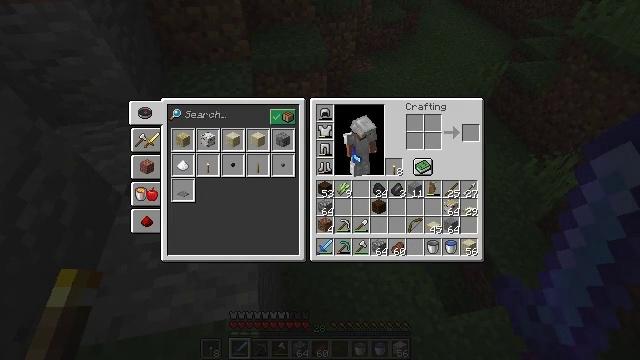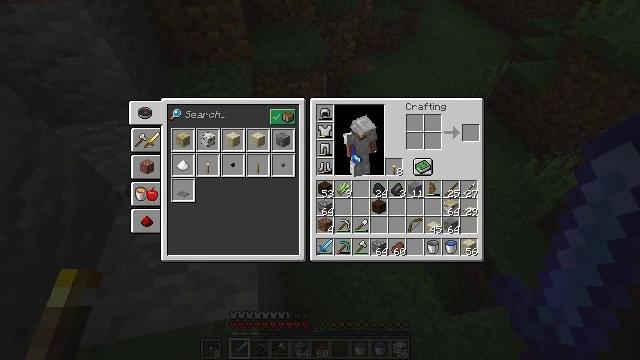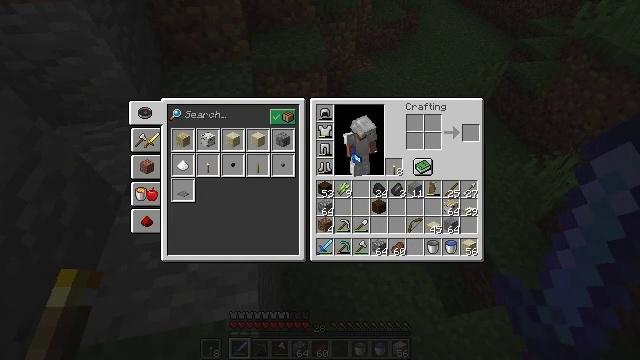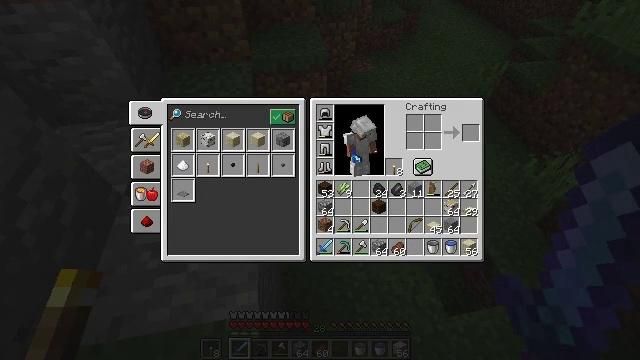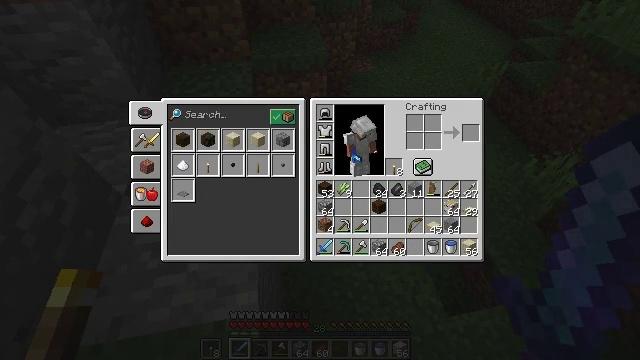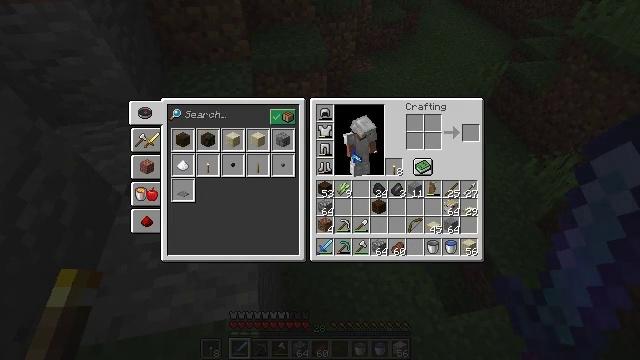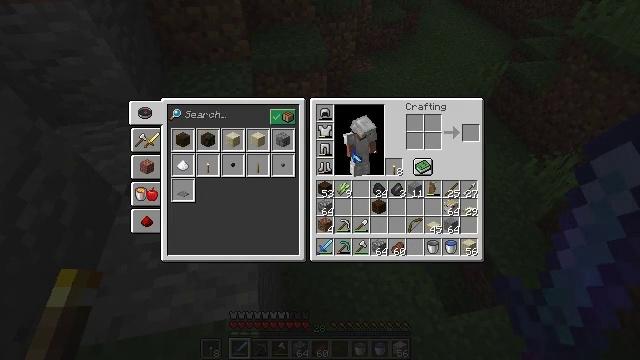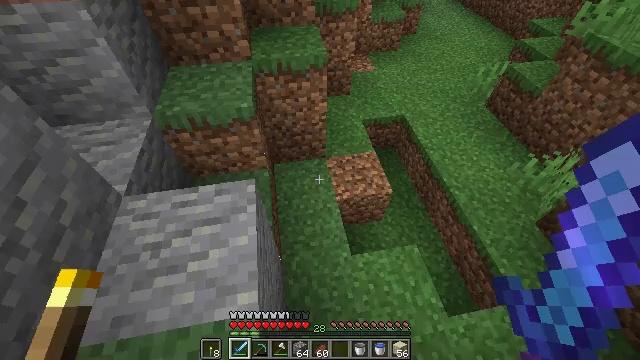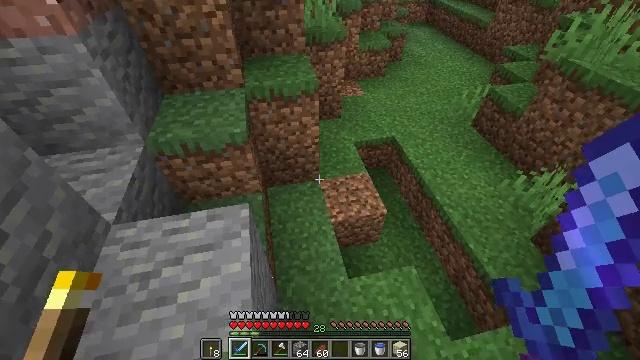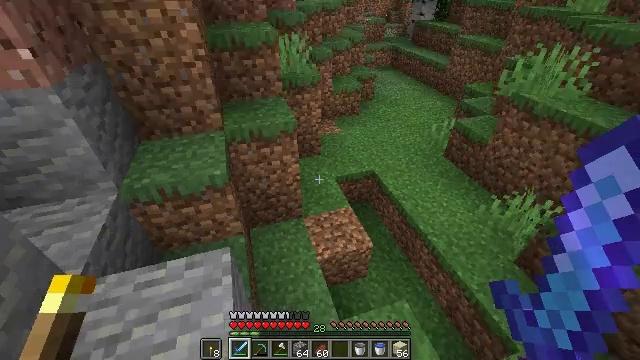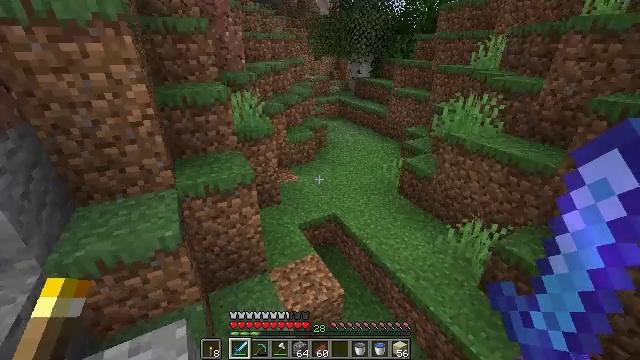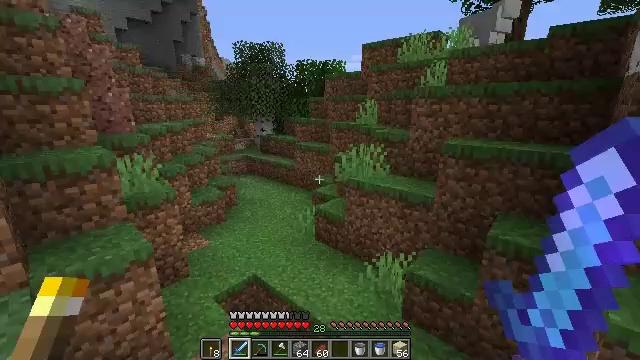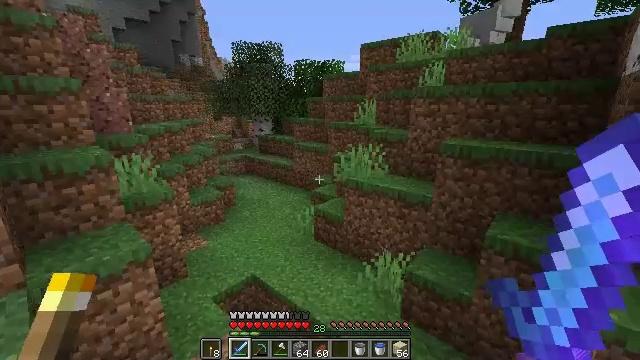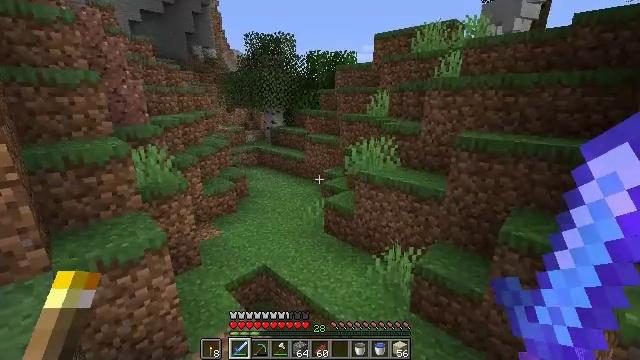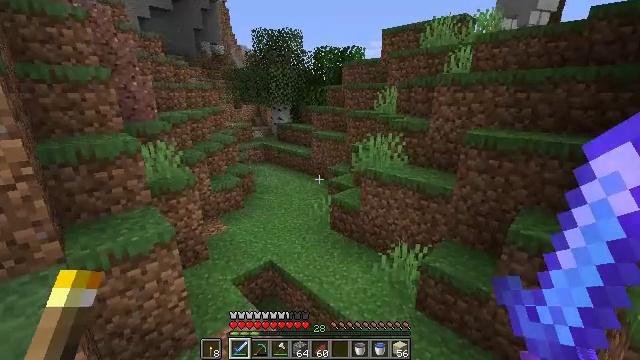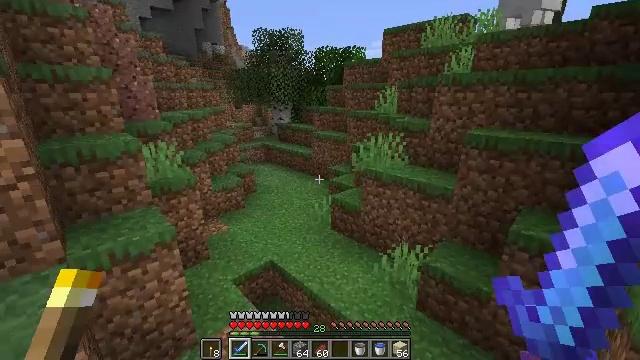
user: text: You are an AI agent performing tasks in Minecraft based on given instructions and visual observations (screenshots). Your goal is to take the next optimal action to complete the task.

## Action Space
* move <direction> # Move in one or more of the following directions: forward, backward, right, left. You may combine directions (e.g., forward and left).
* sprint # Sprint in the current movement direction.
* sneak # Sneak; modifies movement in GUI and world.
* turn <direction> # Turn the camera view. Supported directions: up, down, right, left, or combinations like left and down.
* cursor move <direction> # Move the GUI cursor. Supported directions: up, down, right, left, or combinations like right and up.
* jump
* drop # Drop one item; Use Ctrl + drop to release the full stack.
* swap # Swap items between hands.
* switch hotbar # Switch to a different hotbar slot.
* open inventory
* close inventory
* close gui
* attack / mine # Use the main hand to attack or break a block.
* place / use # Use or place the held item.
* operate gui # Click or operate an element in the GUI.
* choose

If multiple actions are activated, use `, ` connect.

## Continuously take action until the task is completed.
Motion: motion action
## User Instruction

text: Harvest sugar cane from the plant.
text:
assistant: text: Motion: no_op
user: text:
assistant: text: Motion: no_op
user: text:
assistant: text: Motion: no_op
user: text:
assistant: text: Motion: no_op
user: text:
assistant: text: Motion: no_op
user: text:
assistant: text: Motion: no_op
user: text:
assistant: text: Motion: no_op
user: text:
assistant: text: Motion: turn right and up
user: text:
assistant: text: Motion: turn right and up
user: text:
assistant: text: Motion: turn right and up
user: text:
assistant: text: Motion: turn right and up
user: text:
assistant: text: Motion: no_op
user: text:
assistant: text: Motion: turn left and down
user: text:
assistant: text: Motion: turn left
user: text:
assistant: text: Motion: no_op
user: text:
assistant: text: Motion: turn left
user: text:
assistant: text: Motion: turn left
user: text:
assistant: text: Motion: turn left
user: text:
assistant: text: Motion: turn left
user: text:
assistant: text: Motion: turn left and up
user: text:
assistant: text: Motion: move forward, sprint, turn left and up
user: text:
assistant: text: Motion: move forward, sprint
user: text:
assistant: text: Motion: move forward, sprint, turn up, jump
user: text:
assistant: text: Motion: move forward, sprint, jump
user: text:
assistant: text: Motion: move forward, sprint, jump
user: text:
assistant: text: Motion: move forward, sprint, turn left, jump
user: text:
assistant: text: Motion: move forward, sprint, turn left and down
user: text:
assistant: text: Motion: move forward, sprint, turn left and up
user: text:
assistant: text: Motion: move forward, sprint, turn left and up
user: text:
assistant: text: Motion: move forward, sprint